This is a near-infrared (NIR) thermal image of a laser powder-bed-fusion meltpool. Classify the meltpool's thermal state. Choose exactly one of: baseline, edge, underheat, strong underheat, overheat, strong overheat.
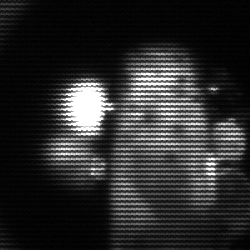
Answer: strong underheat